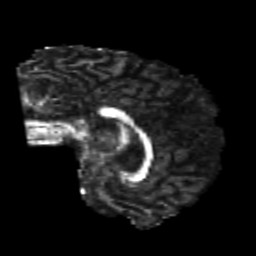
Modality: FA
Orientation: sagittal
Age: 23
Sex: male
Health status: healthy
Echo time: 0.074 s